Current action and preconditions to check: trajectory_clear

Your task: For each precondition in the list above, predict whether it will hold at this action.

Consider the current scene as observed from the mobile robot's camera, and analyze the predicted future states of all dynamic agents (e.g., people, animals, vehicles, or any moving entities) within the NEXT SECOND.

IMPORTANT: Only answer "very likely" if you are absolutely certain—based on strong, clear evidence—that a dynamic agent will violate the precondition in the predicted future state. Do NOT answer "very likely" for unlikely, ambiguous, or low-probability risks.

Ask yourself for each precondition: Is there a high probability, with clear and convincing evidence, that the predicted future states of any dynamic agent will interfere with the predicted future state of the currently executing action within the NEXT SECOND, causing that precondition to fail?

Assess the risk level based on these predictions. Use "likely" or "very likely" if motions create a clear risk of interference.

Use "neutral" or "improbable" if agents are nearby but their predicted paths are clearly diverging or non-conflicting.

Failure Risk Categories: "very improbable", "improbable", "neutral", "likely", "very likely"

Answer Format: Output ONLY the probability_of_failure value from these categories: "very improbable", "improbable", "neutral", "likely", "very likely"

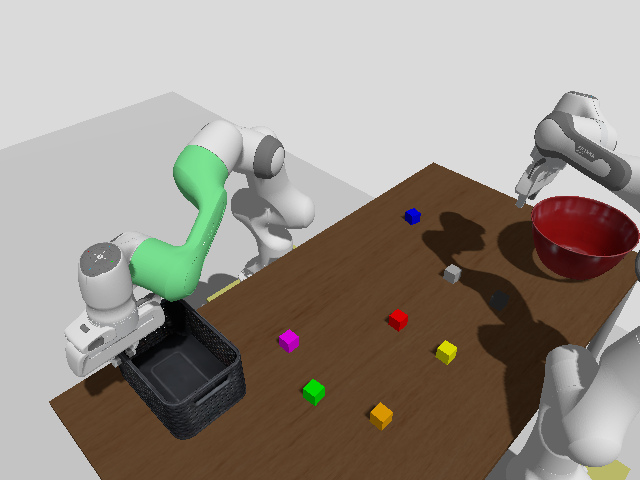

Answer: very improbable